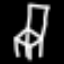
Label: chair